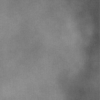
Label: dusty